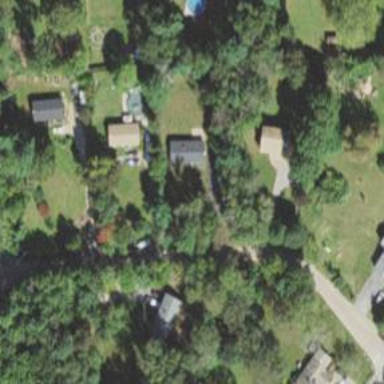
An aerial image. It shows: Residential driveway.